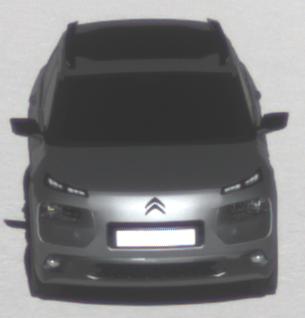
Make: Citroen
Model: C4 Cactus PureTech 75
Detailed model: C4 Cactus
Model produced from: 2014/09
Model produced until: 2015/03
Doors: 5
Color: gray
Road condition: dry road
Daytime: morning or afternoon
Contrast: high contrast